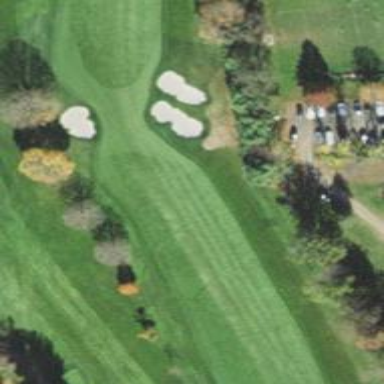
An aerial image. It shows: Golf fairway surrounded by grass.